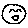
Label: smiley face